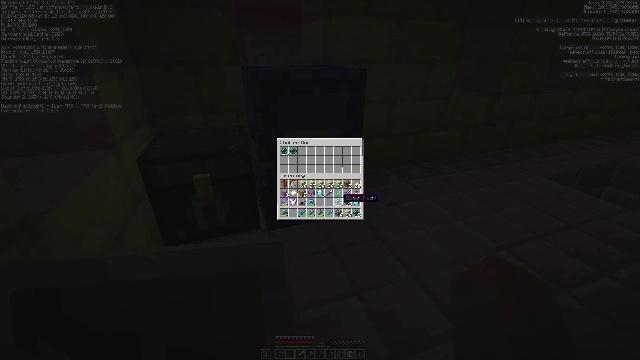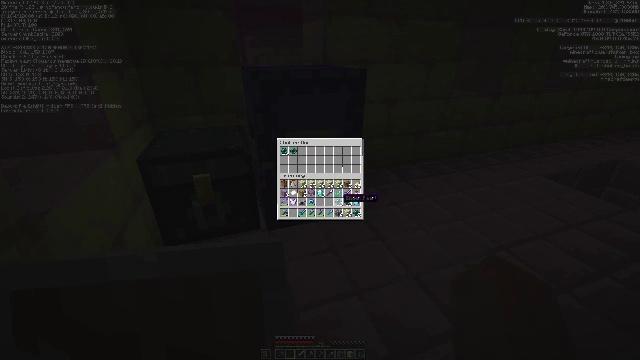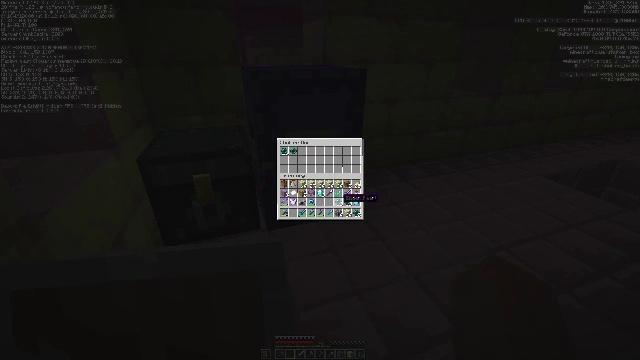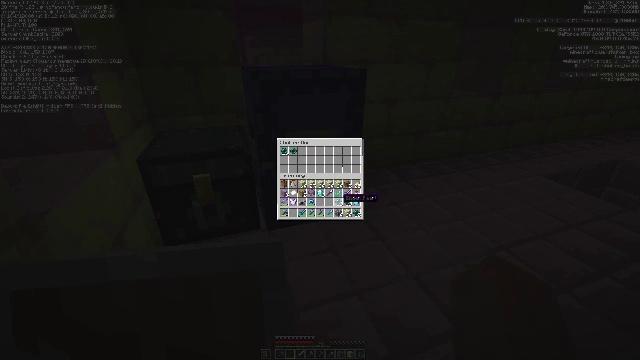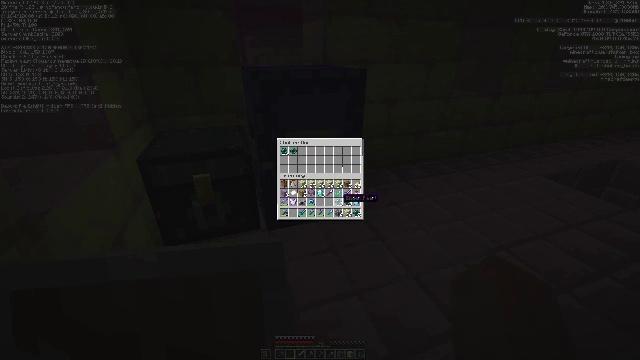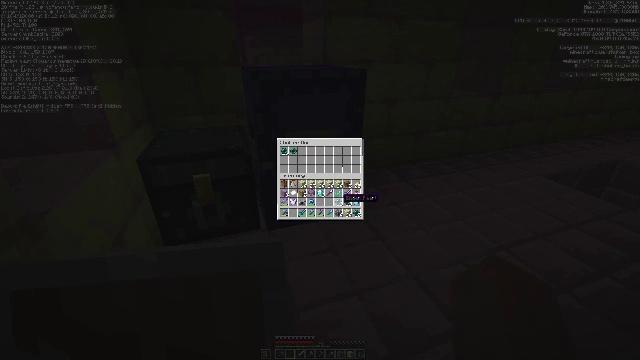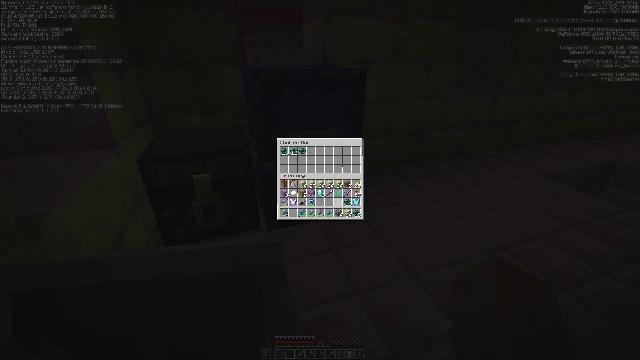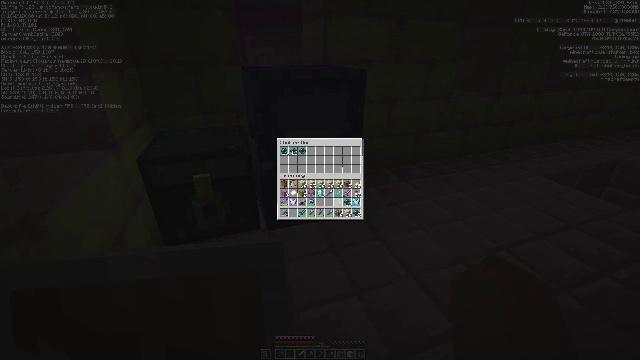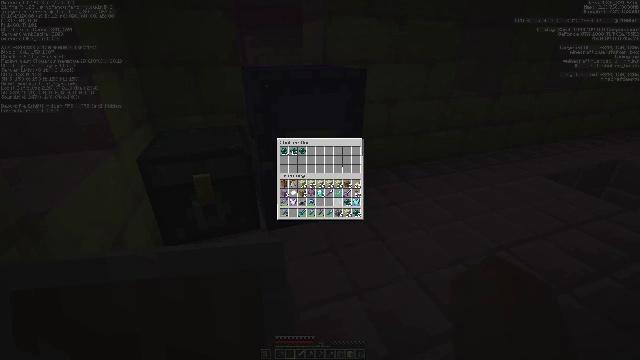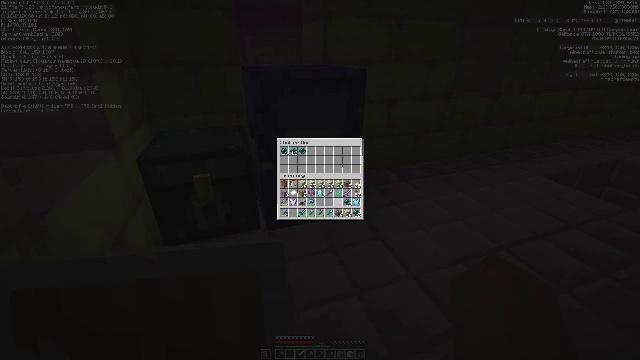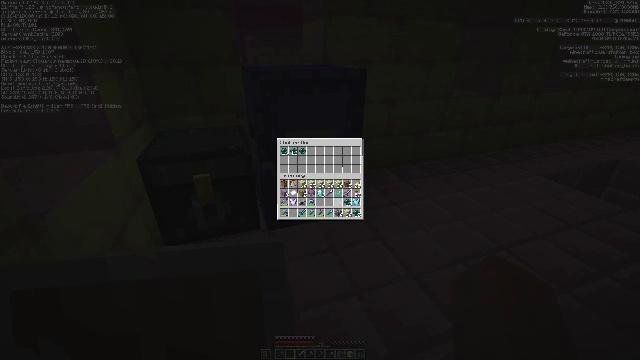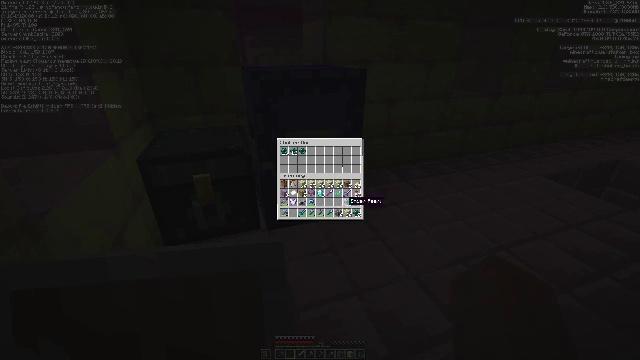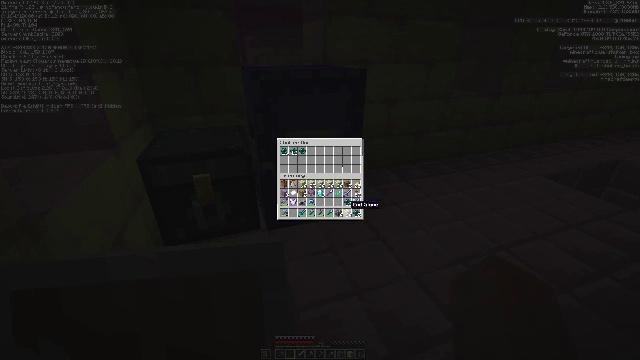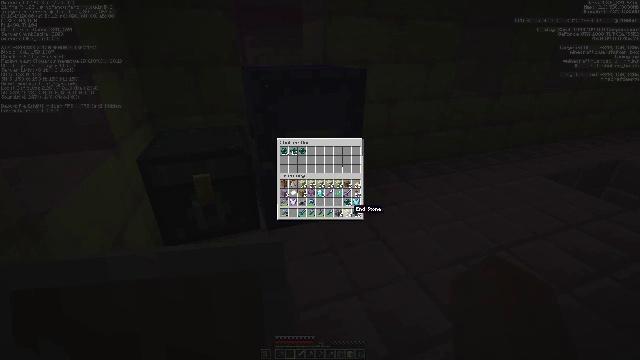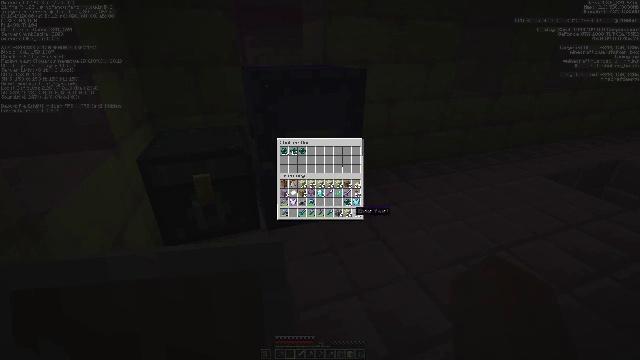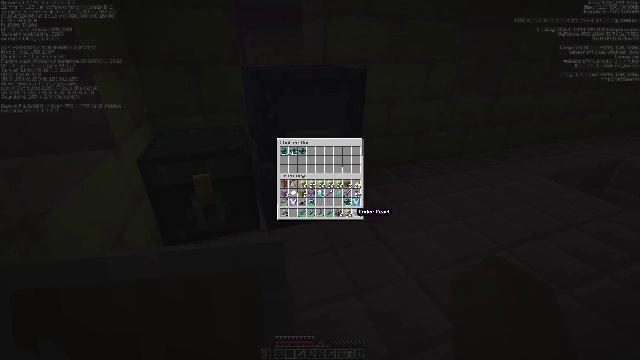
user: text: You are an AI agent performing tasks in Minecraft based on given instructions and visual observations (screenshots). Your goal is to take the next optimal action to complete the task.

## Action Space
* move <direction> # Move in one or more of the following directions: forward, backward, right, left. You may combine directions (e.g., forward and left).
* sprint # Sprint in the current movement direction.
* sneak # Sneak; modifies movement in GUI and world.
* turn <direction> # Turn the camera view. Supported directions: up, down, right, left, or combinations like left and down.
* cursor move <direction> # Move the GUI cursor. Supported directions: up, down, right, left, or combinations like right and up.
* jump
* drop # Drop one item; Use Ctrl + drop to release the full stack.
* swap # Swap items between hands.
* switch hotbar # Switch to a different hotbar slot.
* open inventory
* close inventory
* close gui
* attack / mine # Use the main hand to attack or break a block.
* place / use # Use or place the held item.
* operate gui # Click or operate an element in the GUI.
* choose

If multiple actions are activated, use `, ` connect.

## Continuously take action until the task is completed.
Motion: motion action
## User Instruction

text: Break the blue shulker box to pick it up.
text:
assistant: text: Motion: sneak
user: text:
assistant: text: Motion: sneak
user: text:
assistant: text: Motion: sneak
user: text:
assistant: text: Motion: sneak
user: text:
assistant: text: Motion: sneak
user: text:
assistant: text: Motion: sneak, attack / mine
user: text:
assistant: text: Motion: sneak, attack / mine
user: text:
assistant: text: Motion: sneak, attack / mine
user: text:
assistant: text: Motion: sneak
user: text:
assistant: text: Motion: sneak
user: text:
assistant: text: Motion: turn right
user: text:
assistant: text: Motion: no_op
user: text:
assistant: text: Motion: turn down
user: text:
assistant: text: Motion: no_op
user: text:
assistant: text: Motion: no_op
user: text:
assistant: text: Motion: no_op
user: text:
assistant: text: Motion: no_op
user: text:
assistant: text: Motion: no_op
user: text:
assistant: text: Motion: no_op
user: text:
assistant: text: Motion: no_op
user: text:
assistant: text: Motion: attack / mine
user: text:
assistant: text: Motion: attack / mine
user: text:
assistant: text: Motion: attack / mine
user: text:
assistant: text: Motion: attack / mine
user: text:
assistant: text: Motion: no_op
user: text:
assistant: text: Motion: turn left
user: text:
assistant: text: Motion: no_op
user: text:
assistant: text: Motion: no_op
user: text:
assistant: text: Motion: turn down
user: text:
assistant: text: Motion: no_op